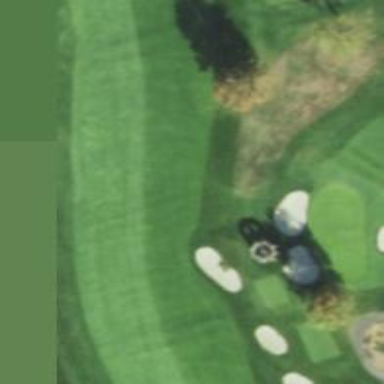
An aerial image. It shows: Grassy area designated as golf fairway.